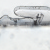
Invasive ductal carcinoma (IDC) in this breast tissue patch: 0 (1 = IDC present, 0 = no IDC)